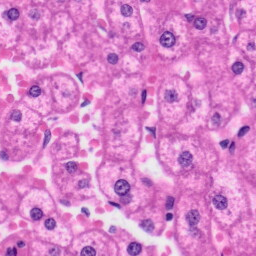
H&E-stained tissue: Liver